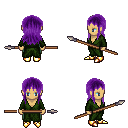
a pixel art fantasy rpg character, female body template, human, tanned skin, green robe, teal pants, purple unkempt hairstyle, gold boots, spear, four views (front, back, left, right), 2x2 character sprite sheet, small pixel art, hard edges, no anti-aliasing